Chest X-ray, AP view. Patient: 63 years old, sex M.
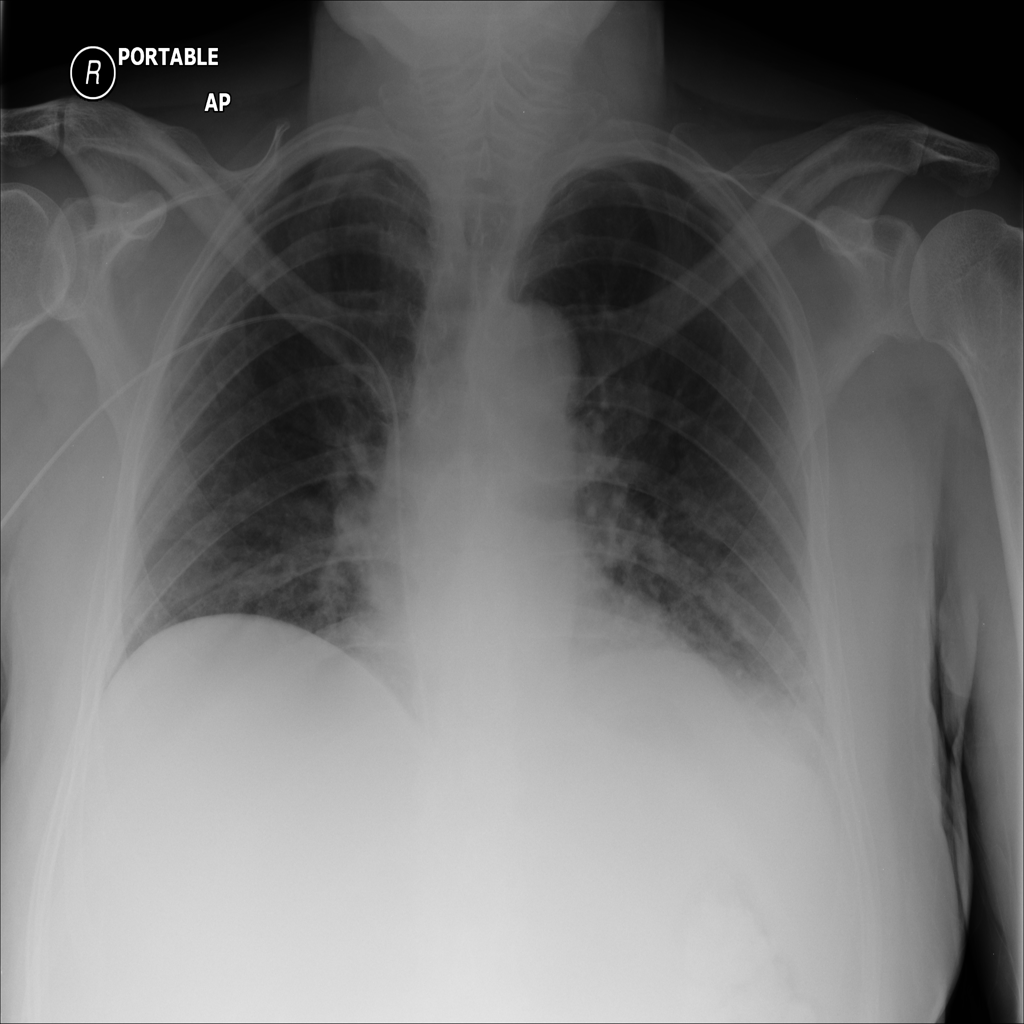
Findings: Atelectasis